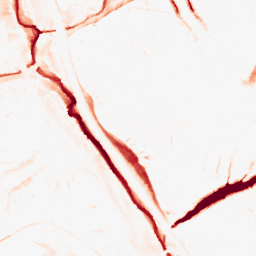
Category: morphological
Decomposition family: tophat
Decomposition parameters: size: 10
mode: black
Upsampling method: cubic_catmull_rom
Upsampling parameters: scale: 8
Upsampling scale: 8